Question: I have been trying to get device owner, inspired by <URL>
Using adb, I am able to get device owner on nexus 4,5,7,9 and micromax. However in LG G Pad (LG-V400) and LG G3 (LG G3 855) I get an error.
'''
java.lang.SecurityException: Neither user 2000 nor current process has android.permission.BIND_DEVICE_ADMIN.
'''
I noticed that the device admin is enabled on these devices, but not the device owner. I was able to capture the bug report from the device found <URL>.
I have tried contacting LG but havent heard back anything.
Any help is greatly appreciated.
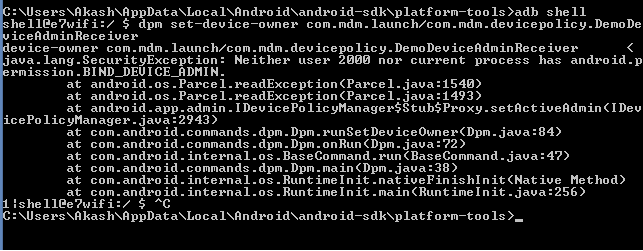
Answer: After discussions and help from Kash, we realized that my original answer was only a portion of what needed to be done to change the device owner. The steps to set the owner are as follows:
1. Root the LG device. Here is the tool I used: http://forum.xda-developers.com/lg-g3/general/guide-root-lg-firmwares-kitkat-lollipop-t3056951
2. Use the command: "set Settings.Secure.USER_SETUP_COMPLETE=0" as root
3. Install your device owner app
4. Create xml file as per this: How to make my app a device owner?
Reboot the device and it should now work. If you have any questions feel free to send me a message.